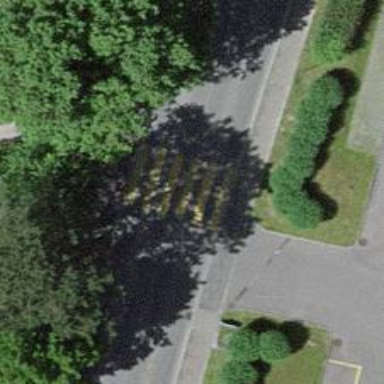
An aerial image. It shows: Uncontrolled crossing on the road.